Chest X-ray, PA view. Patient: 79 years old, sex M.
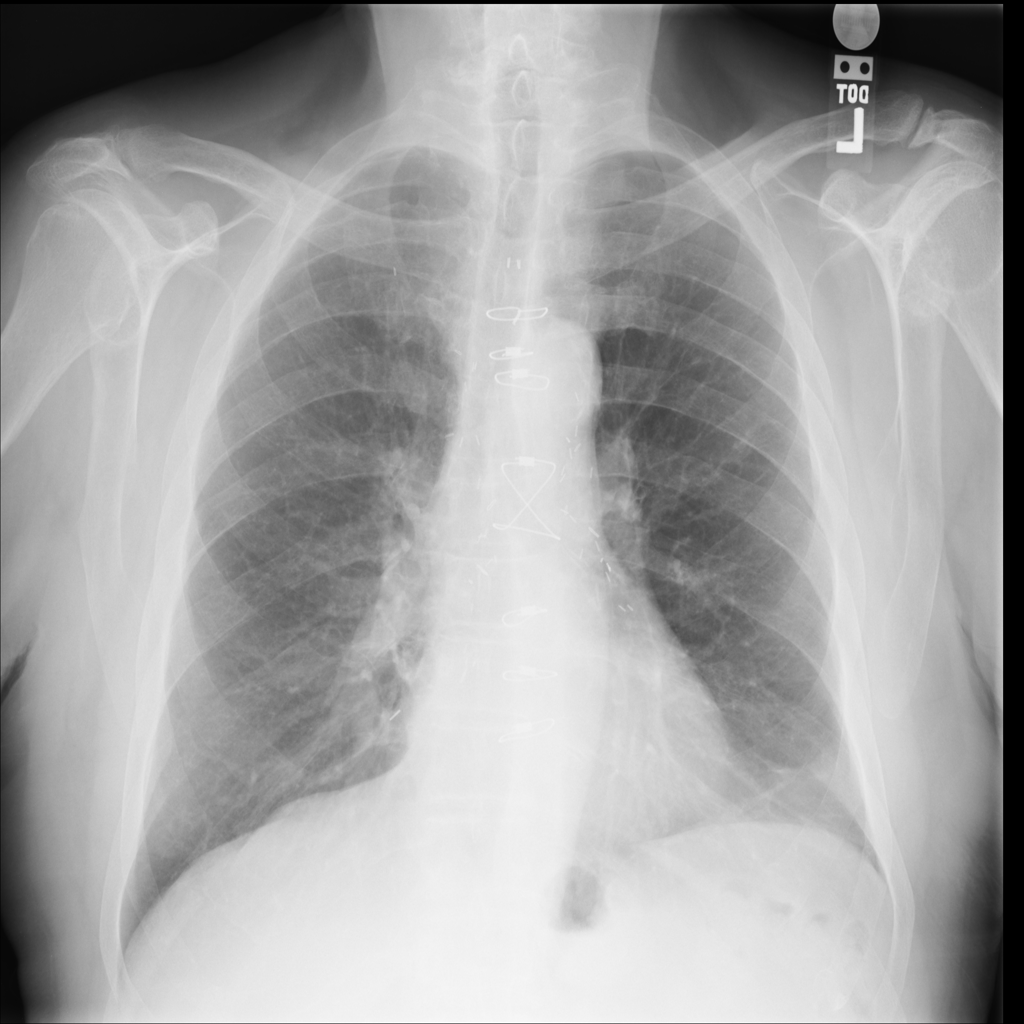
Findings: Atelectasis